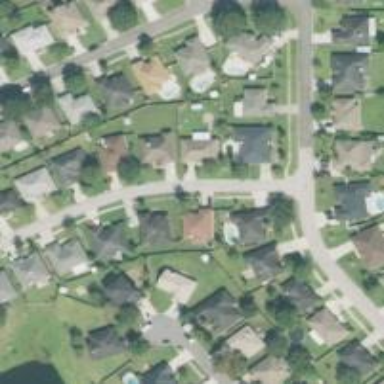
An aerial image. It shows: Residential road.